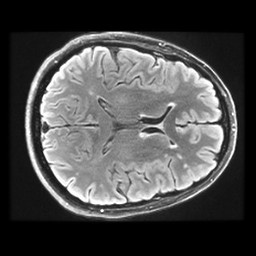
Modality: FLAIR
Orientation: axial
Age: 61
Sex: male
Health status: healthy
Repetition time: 12 s
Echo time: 0.09782 s